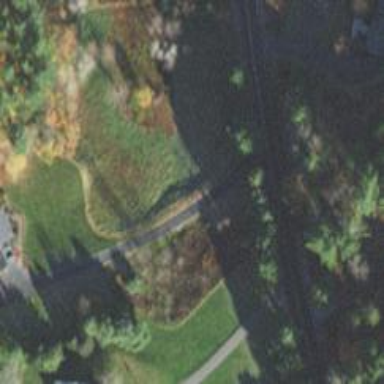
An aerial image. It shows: Driveway leading to service road.